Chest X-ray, AP view. Patient: 18 years old, sex M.
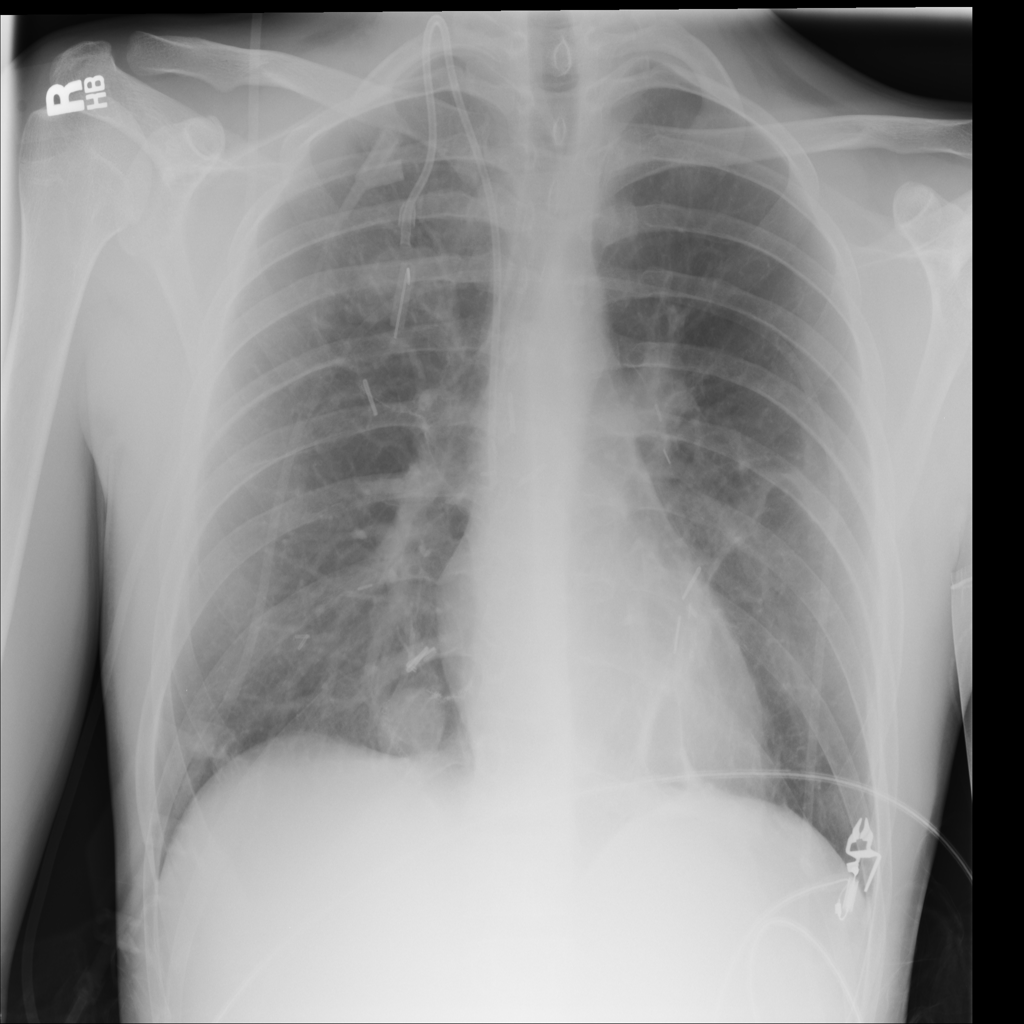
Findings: Nodule